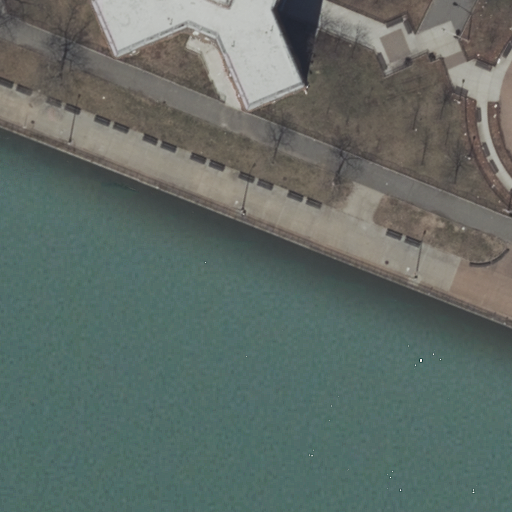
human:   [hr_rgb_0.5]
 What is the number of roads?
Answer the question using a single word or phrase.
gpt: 8

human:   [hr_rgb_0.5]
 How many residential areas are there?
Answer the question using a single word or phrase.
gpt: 1

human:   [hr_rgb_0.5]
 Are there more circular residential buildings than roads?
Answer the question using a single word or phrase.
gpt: no

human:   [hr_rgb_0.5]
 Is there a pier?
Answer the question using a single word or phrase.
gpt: yes

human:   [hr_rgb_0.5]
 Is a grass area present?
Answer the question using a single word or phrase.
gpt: yes

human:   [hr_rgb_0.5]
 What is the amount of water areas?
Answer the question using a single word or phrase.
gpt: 1

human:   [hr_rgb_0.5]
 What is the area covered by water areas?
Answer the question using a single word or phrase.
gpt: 5861m2

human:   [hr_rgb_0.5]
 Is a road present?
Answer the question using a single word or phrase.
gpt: yes

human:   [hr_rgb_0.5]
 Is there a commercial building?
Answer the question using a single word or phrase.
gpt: no

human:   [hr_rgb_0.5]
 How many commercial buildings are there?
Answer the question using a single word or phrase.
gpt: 0

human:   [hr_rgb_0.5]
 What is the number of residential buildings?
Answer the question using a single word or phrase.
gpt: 1

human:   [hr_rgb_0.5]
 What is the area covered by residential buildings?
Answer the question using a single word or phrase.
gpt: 691m2

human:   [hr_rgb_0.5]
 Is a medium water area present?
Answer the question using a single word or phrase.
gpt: no

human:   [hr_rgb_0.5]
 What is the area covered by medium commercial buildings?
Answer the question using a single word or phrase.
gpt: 0m2

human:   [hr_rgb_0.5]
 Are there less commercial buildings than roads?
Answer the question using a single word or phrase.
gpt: yes

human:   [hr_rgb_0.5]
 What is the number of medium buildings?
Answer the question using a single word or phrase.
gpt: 0

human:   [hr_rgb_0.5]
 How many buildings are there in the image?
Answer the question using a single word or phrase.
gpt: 1

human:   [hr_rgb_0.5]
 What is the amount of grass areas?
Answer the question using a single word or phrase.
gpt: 2

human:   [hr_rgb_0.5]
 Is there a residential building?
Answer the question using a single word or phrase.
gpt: yes

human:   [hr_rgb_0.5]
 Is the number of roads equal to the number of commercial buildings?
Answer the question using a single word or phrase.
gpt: no

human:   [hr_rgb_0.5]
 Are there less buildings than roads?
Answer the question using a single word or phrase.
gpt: yes

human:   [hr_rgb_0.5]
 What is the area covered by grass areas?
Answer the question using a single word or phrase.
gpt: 226m2

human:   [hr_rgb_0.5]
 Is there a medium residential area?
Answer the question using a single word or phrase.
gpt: no

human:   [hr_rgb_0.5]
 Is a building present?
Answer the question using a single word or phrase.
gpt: yes

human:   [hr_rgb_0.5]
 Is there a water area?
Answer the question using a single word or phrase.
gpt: yes

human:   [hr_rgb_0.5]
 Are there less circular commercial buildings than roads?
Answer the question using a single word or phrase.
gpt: yes

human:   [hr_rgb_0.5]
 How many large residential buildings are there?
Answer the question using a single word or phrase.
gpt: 1

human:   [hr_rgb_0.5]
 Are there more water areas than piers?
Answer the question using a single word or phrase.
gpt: no

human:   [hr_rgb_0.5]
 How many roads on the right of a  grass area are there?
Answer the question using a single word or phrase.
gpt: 8

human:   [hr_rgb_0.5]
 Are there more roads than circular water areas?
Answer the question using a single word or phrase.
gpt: yes

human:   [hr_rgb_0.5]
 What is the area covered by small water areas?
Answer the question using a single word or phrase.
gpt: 0m2

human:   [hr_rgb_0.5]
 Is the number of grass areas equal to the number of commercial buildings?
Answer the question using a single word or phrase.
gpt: no

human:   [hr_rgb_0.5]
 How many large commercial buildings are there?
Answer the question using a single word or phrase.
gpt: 0

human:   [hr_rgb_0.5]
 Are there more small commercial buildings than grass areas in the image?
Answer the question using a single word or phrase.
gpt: no

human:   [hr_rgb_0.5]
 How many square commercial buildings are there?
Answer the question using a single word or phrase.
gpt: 0

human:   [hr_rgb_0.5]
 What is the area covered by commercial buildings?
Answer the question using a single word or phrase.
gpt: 0m2

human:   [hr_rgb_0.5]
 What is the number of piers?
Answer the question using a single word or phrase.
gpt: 1

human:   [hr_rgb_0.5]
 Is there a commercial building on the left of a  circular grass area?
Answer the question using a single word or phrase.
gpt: no

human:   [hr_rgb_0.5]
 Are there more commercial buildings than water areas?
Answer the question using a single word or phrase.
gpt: no

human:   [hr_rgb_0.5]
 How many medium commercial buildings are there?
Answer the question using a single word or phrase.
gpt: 0

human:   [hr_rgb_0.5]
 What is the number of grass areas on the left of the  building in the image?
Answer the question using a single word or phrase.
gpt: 1

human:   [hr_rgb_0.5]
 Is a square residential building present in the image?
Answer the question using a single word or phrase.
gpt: no

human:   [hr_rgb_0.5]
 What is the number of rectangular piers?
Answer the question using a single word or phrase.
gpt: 0

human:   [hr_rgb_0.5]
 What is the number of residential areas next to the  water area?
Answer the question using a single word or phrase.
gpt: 1

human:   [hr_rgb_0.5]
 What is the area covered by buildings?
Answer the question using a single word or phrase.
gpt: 691m2

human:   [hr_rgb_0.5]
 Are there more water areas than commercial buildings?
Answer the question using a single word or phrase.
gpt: yes

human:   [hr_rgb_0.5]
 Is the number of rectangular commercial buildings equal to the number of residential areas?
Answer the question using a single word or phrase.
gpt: no

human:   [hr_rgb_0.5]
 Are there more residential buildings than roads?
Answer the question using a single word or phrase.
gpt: no

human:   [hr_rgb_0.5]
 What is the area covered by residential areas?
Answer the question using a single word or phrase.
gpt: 10627m2

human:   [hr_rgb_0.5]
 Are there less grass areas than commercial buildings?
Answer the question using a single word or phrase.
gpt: no

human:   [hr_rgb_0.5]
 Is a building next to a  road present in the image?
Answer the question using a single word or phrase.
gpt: yes

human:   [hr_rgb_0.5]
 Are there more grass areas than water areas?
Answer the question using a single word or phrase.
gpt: yes

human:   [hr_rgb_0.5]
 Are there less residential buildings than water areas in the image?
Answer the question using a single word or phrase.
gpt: no

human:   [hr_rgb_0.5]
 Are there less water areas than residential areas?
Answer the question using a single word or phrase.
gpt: no

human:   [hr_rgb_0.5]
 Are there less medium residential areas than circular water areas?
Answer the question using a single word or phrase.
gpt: no

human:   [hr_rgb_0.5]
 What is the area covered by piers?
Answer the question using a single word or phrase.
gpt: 356m2

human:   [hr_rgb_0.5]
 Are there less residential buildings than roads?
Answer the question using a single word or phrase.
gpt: yes

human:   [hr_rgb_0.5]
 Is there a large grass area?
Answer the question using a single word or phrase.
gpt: no

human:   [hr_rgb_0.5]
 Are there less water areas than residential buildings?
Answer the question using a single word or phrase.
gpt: no

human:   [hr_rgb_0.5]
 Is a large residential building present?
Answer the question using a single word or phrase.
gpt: yes

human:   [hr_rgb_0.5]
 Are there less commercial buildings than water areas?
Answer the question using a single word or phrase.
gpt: yes

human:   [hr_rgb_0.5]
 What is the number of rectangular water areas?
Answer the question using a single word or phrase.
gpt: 1

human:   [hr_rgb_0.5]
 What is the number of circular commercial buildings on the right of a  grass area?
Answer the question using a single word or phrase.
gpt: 0

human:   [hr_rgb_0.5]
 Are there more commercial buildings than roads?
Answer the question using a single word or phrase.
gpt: no